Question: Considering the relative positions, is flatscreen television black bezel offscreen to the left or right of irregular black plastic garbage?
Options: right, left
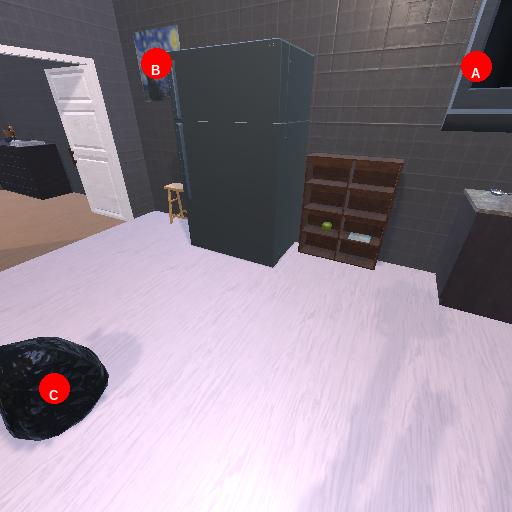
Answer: right